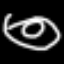
Label: donut